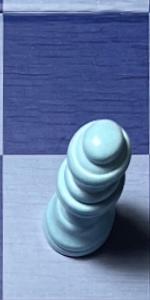
Label: Queen_White